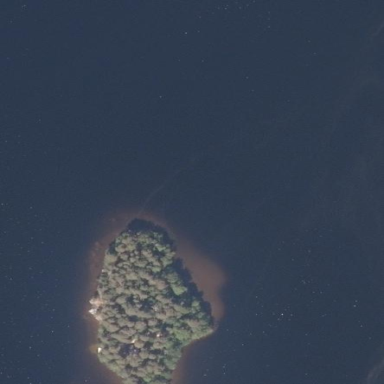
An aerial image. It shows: Image showing island.